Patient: sex M, age 71
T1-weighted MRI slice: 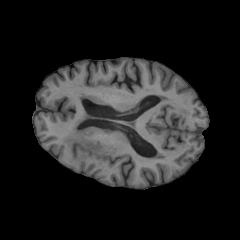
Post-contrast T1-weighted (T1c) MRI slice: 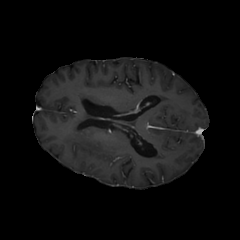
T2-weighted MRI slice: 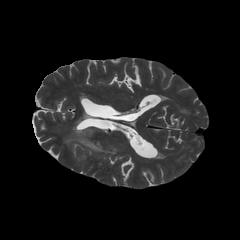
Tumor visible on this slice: yes
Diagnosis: Glioblastoma, IDH-wildtype
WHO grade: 4